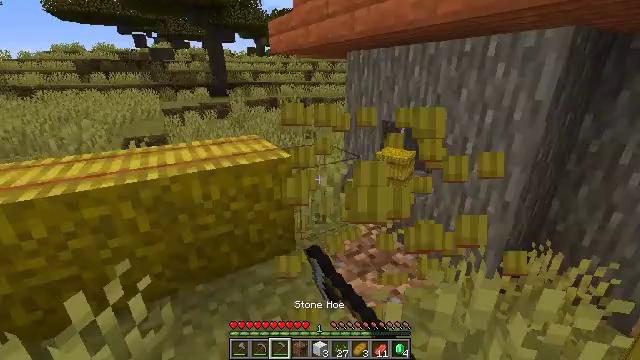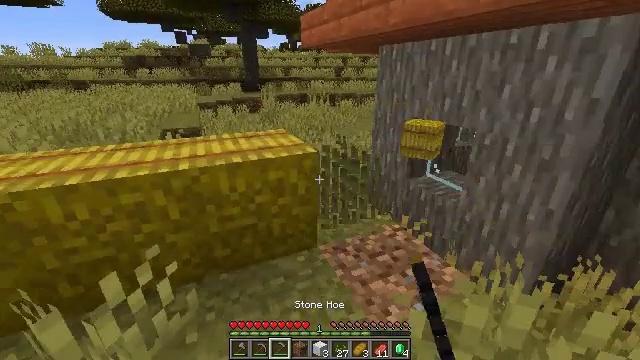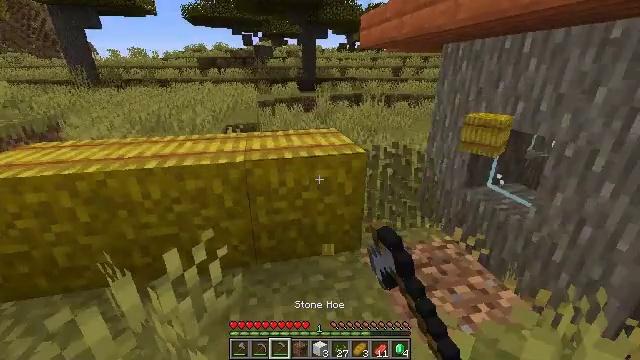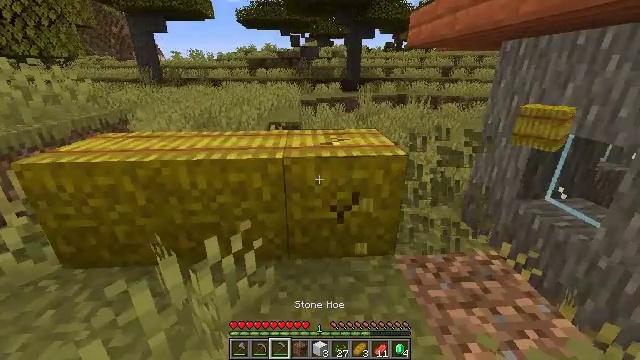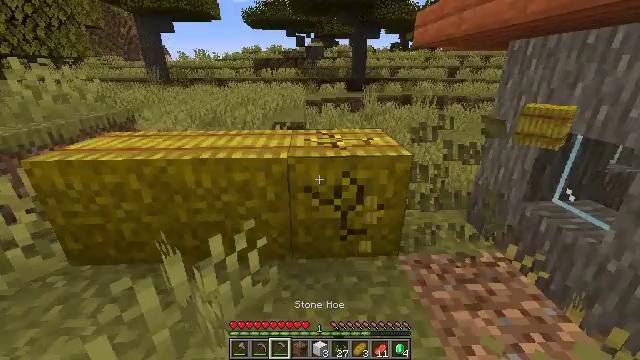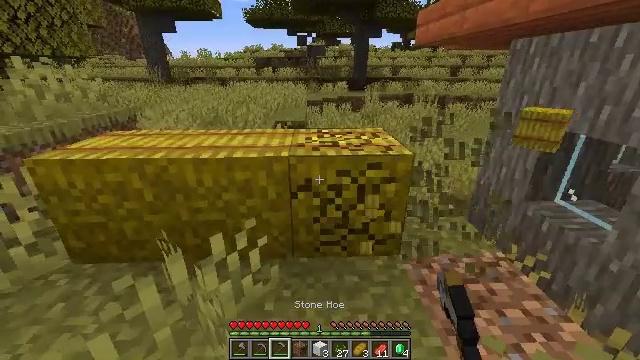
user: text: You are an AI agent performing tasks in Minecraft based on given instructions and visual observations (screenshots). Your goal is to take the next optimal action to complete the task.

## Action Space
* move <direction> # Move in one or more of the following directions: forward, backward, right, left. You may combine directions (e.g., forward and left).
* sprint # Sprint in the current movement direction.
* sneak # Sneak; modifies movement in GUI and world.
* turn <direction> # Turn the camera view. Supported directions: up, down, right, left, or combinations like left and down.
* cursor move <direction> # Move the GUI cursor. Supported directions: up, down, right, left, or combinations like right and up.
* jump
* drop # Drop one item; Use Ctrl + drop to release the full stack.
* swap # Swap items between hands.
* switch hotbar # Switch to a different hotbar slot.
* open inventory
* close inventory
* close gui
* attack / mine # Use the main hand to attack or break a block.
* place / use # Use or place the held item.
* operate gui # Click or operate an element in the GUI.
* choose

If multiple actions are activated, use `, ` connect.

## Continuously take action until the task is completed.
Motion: motion action
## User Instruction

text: Clear the ground by mining grass.
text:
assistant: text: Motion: turn left, attack / mine
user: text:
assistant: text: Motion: turn left, attack / mine
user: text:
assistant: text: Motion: turn left, attack / mine
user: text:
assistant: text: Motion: turn left, attack / mine
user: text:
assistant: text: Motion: attack / mine
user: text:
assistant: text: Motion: attack / mine